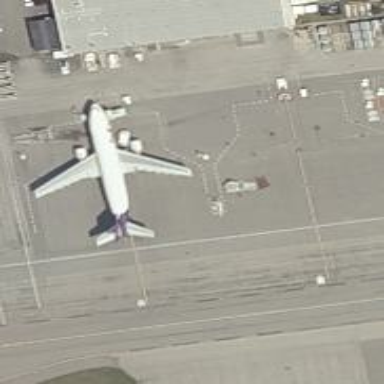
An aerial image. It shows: Apron at the airport.